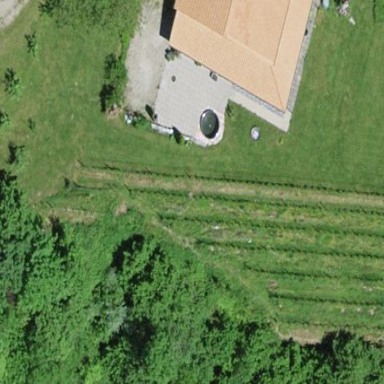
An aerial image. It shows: Vineyard growing grapes.